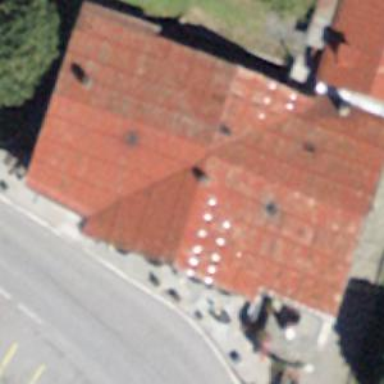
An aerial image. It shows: Hotel building with gabled roof.